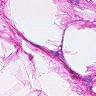
Metastatic tissue present: no